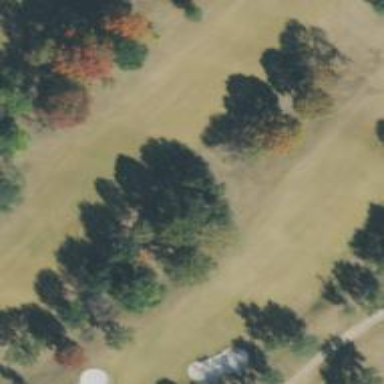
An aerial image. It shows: View of golf hole.